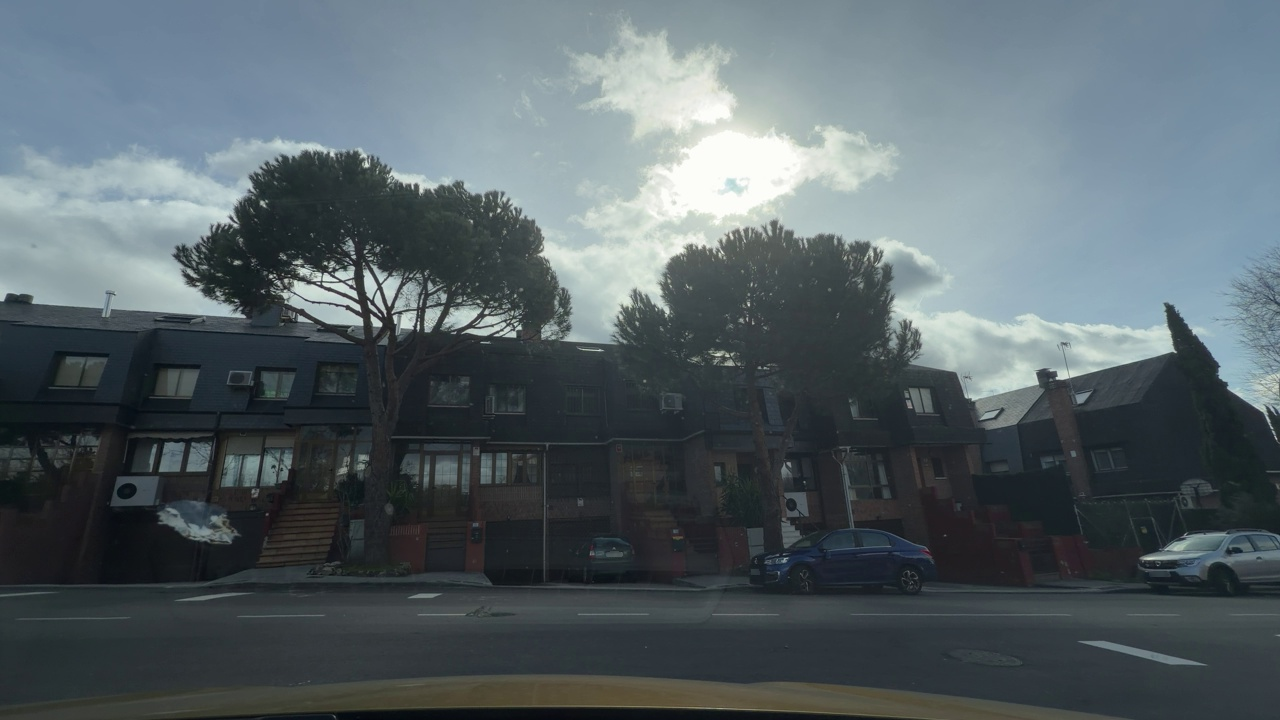
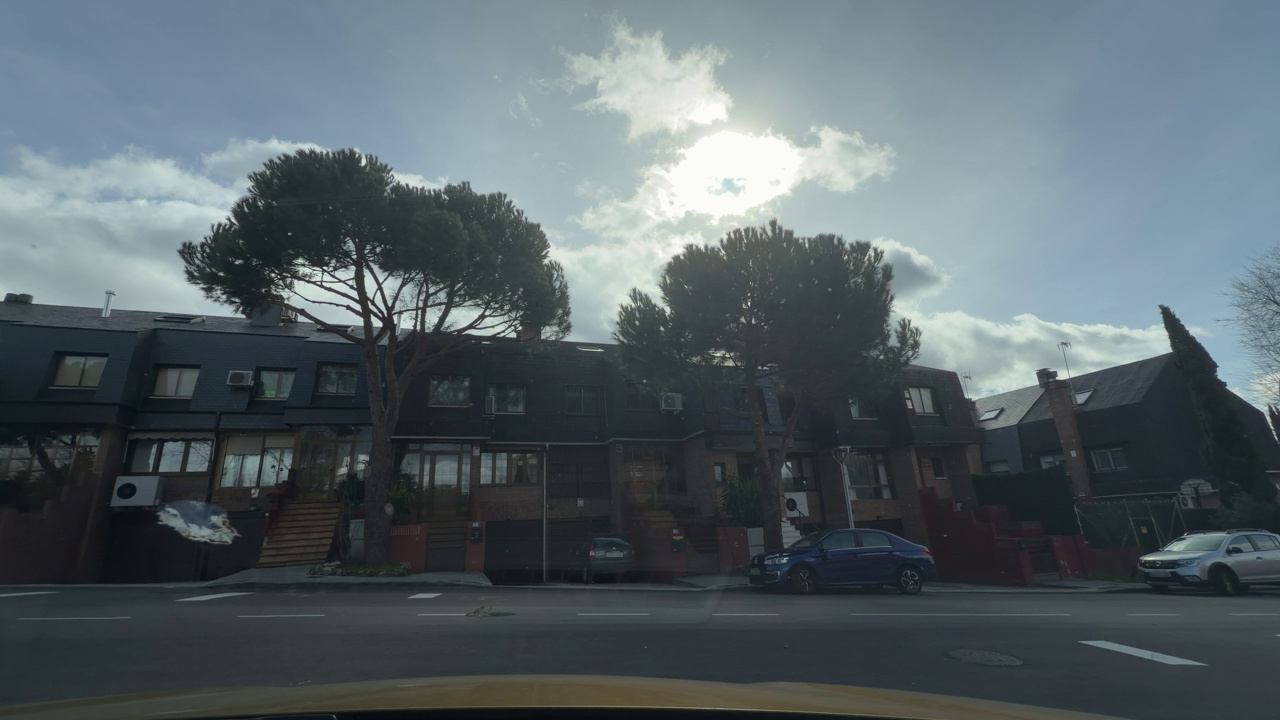
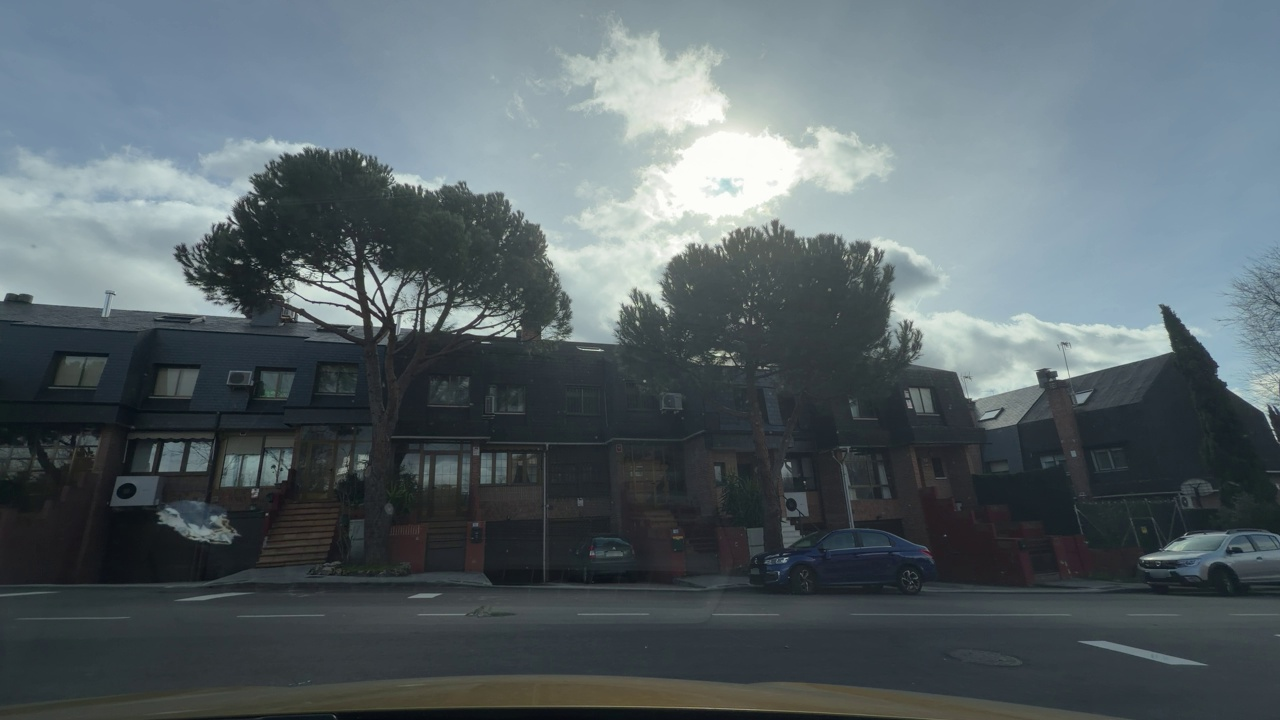
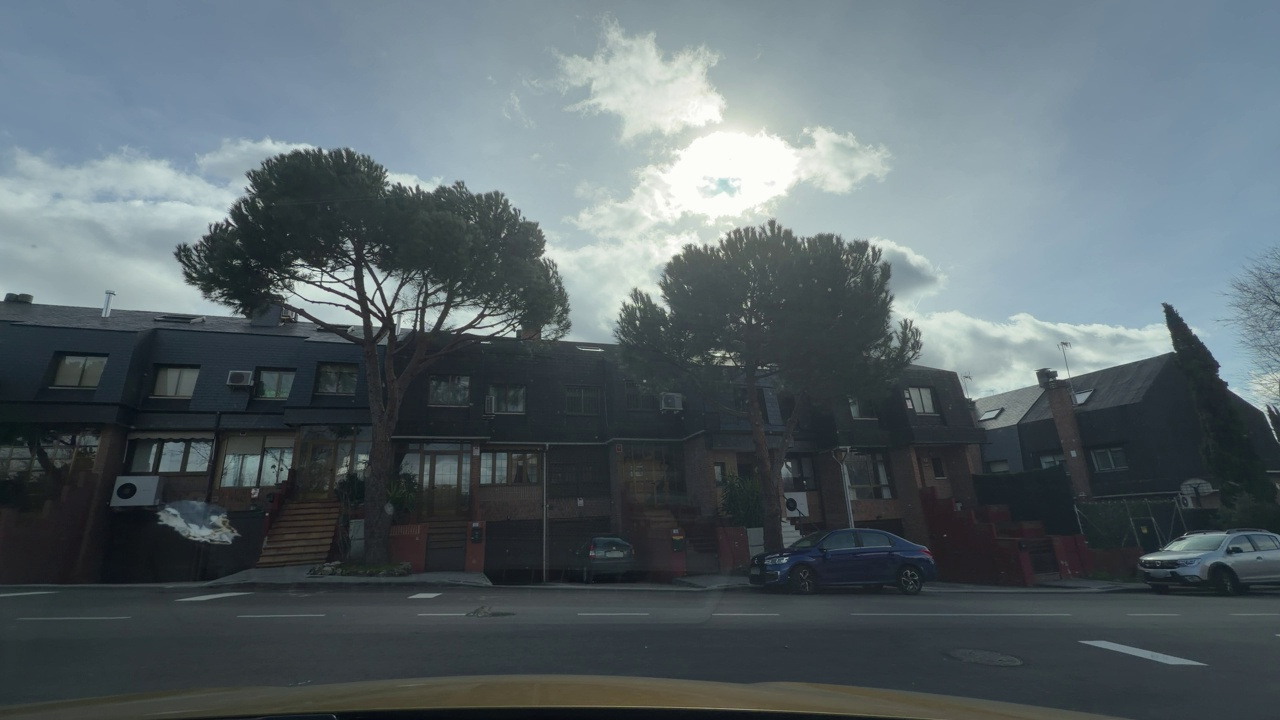
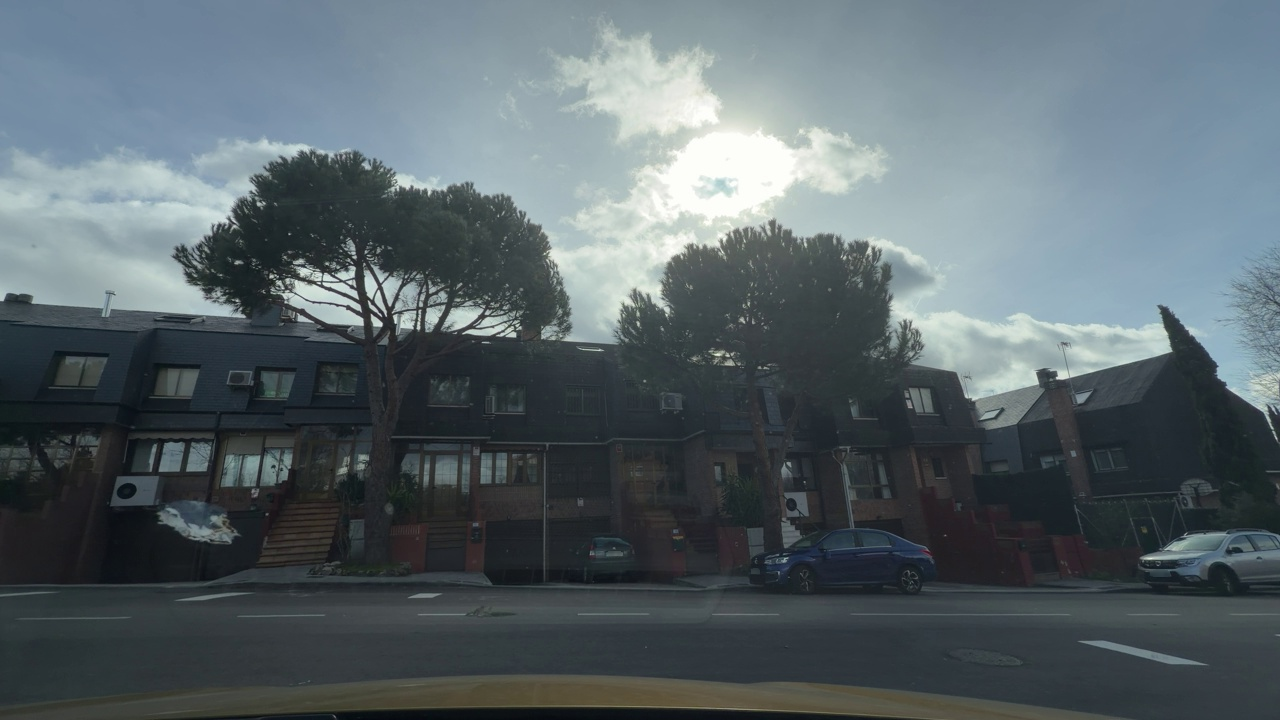
Situation: Merging lane
Question: Is the ego vehicle currently traveling within an acceleration or merge lane?
Answer: No
Reasoning: The ego vehicle is on a regular urban travel lane, not within a dedicated acceleration or merge lane; the scene only shows another vehicle starting to merge from a stop, without a marked acceleration lane.

Situation: Merging lane
Question: Is there an adjacent acceleration lane merging into the ego lane?
Answer: No
Reasoning: There is no separate acceleration lane tapering into the ego lane, it’s just a vehicle starting from a stop and merging directly into traffic on an urban road, not a dedicated merge lane

Situation: Merging lane
Question: Do the outer lane markings of an adjacent lane converge into the ego lane?
Answer: No
Reasoning: There are no lane markings from an adjacent lane converging into the ego lane, it’s simply a vehicle pulling out from a stopped position on an urban road, without a marked lane taper or merge markings.